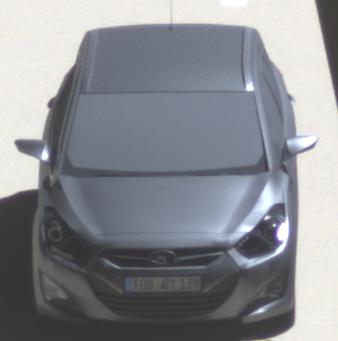
Make: Hyundai
Model: i40 Kombi 1.6 GDI
Detailed model: i40 (VF) Kombi
Model produced from: 2012/08
Model produced until: 2013/09
Doors: 5
Color: gray
Road condition: dry road
Daytime: midday
Contrast: high contrast